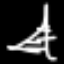
Label: The Eiffel Tower